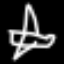
Label: airplane